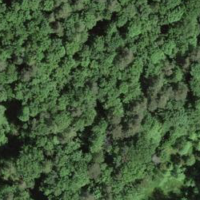
EUNIS habitat code: 41
Species observed at this site:
Clinopodium vulgare